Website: walmart
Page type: account-selection
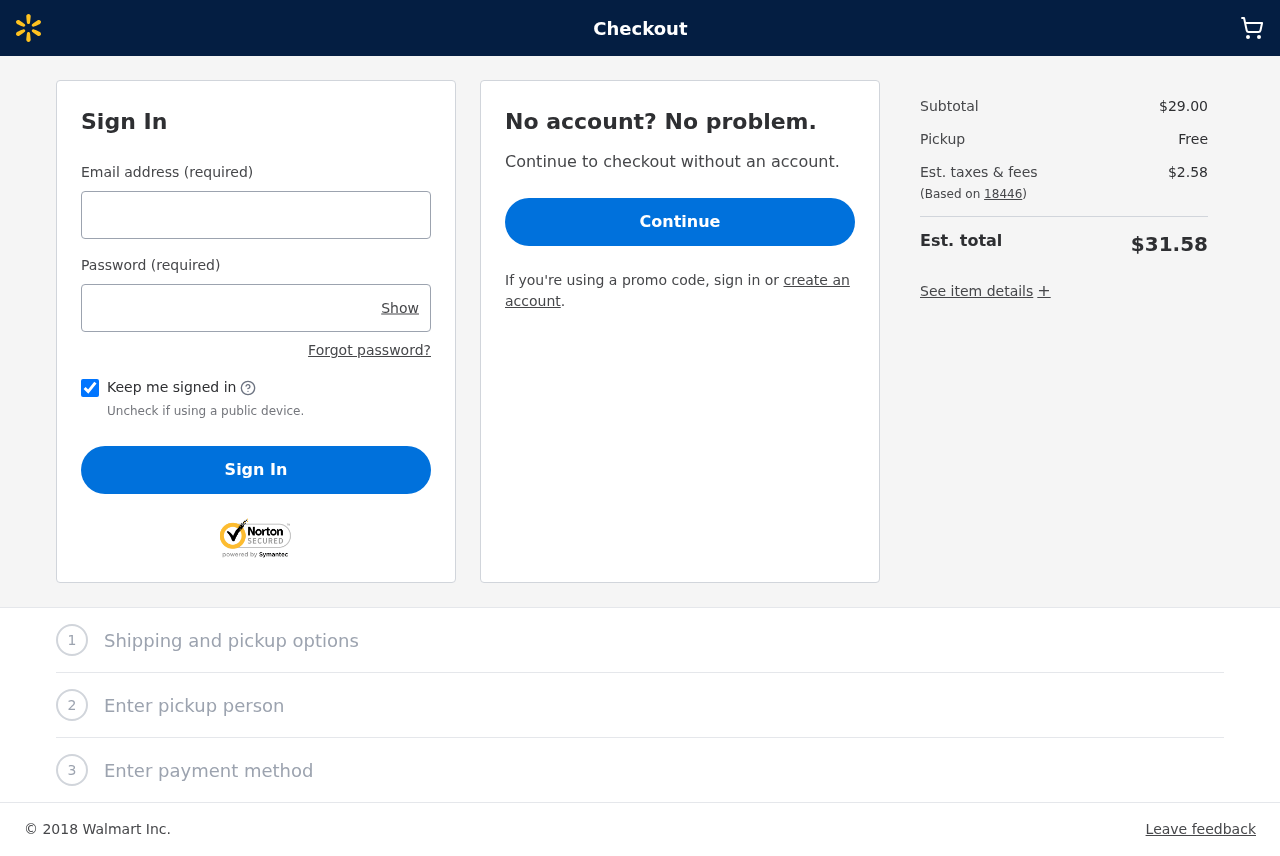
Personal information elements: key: PII_LOGIN_USERNAME
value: kristina400
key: PII_POSTCODE
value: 18446
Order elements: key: ORDER_SUBTOTAL
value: $29.00
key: ORDER_TAX
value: $2.58
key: ORDER_TOTAL
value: $31.58